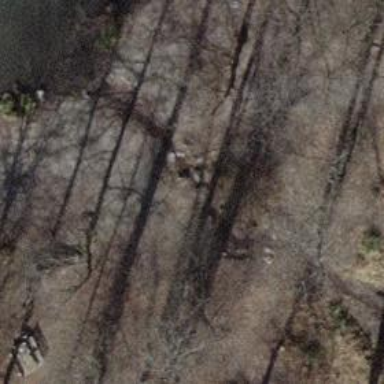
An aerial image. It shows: Bench.